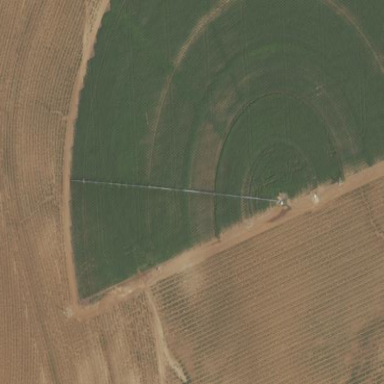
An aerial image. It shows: Farmland with pivot irrigation system.